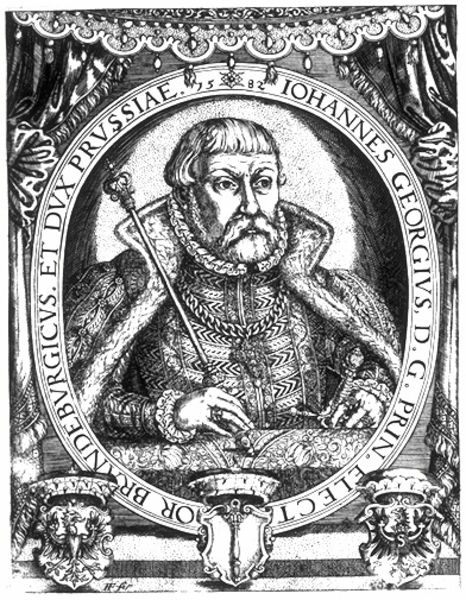
Titel: Bildnis des Johann Georg von Brandenburg
Künstler: Franz Friedrich
Institution: (Seriendruck)
Schlagwörter: adler, hand, mann, umhang, weiß, fenster, finger, frisur, grau, haar, hintergrund, hut, nase, schwarz, stirn, tisch, blick, muster, alt, bart, augen, falten, gesicht, hermelin, johannes, kleidung, kragen, mensch, pelz, rahmen, vollbart, bildnis, halskrause, herr, hände, portrait, porträt, vorhang, geistlicher, haare, mantel, stoff, england, krone, oval, pony, holzschnitt, schrift, stab, kette, grafik, graphik, bischof, kaiser, könig, ernst, inschrift, manteau, pupillen, ring, medaillon, kreuz, druck, schwarzweiss, radierung, stich, schwert, text, beschriftung, adeliger, herrscher, krause, fürst, wappen, medallion, wams, troddel, reichtum, macht, kupferstich, gravure, preußen, johann, schließe, zepter, szepter, georg, roi, latein, lateinisch, dessin, regent, sceptre, ornement, brandenburg, russie, georgius, zornig, kurhut, royal, kreuzt, ornamnt, prussiae, brandenburgicus, armoirie, 540, georfius, important